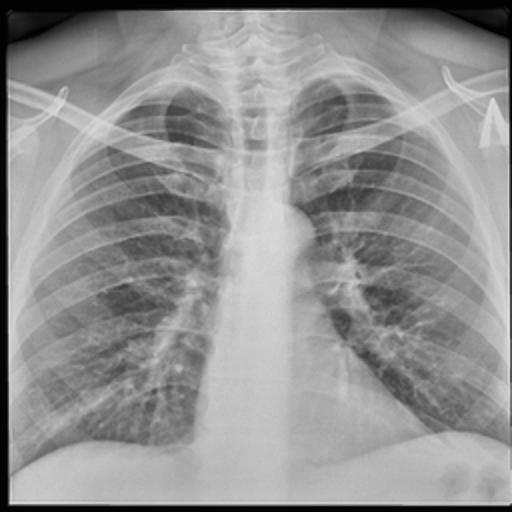
Finding: TUBERCULOSIS